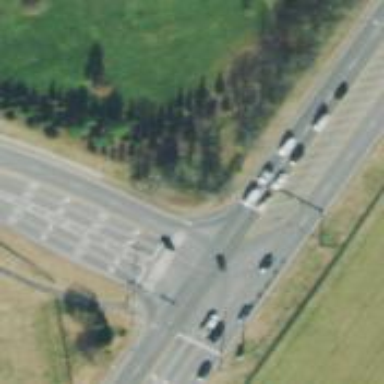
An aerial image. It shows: Marked crossing on the road.